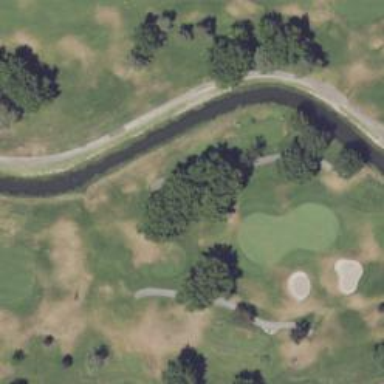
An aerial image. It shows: Path for golf carts.